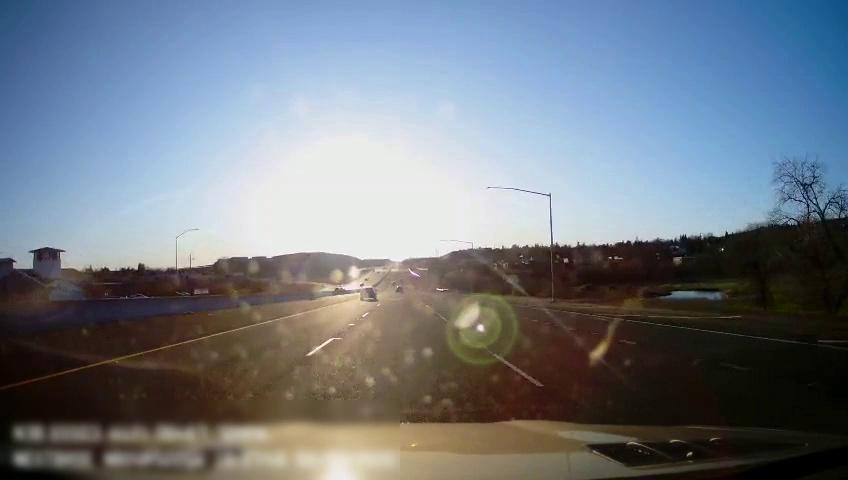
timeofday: Day
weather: Sunny
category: Drivable Space
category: Drivable Space
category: Vehicles | Car
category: Lanes | Alternate Lane
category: Lanes | Alternate Lane
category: Lanes | Current Lane
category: Lanes | Current Lane
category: Lanes | Alternate Lane